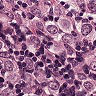
Metastatic tissue present: yes